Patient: sex M, age 54
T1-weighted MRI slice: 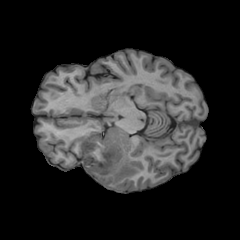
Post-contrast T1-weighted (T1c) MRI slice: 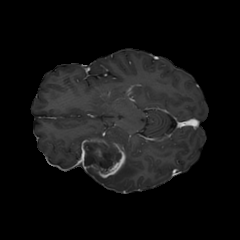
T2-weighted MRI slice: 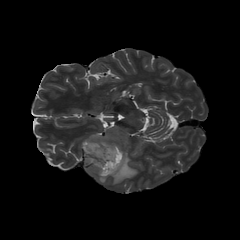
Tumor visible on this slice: yes
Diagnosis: Glioblastoma, IDH-wildtype
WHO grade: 4